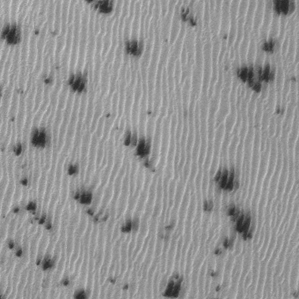
Label: frost